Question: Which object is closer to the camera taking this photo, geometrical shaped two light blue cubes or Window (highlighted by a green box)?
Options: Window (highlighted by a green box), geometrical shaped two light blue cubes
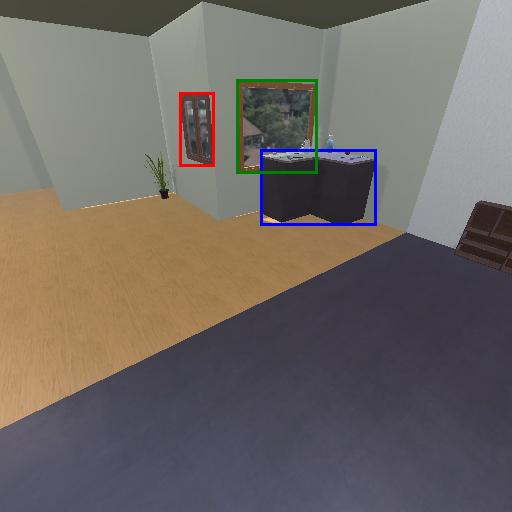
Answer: Window (highlighted by a green box)